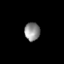
Tissue: skin
Cell type: Fibroblasts
Senescence score: 0.7118
Nuclear area (px): 275
Mean DAPI intensity: 141.196